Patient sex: M
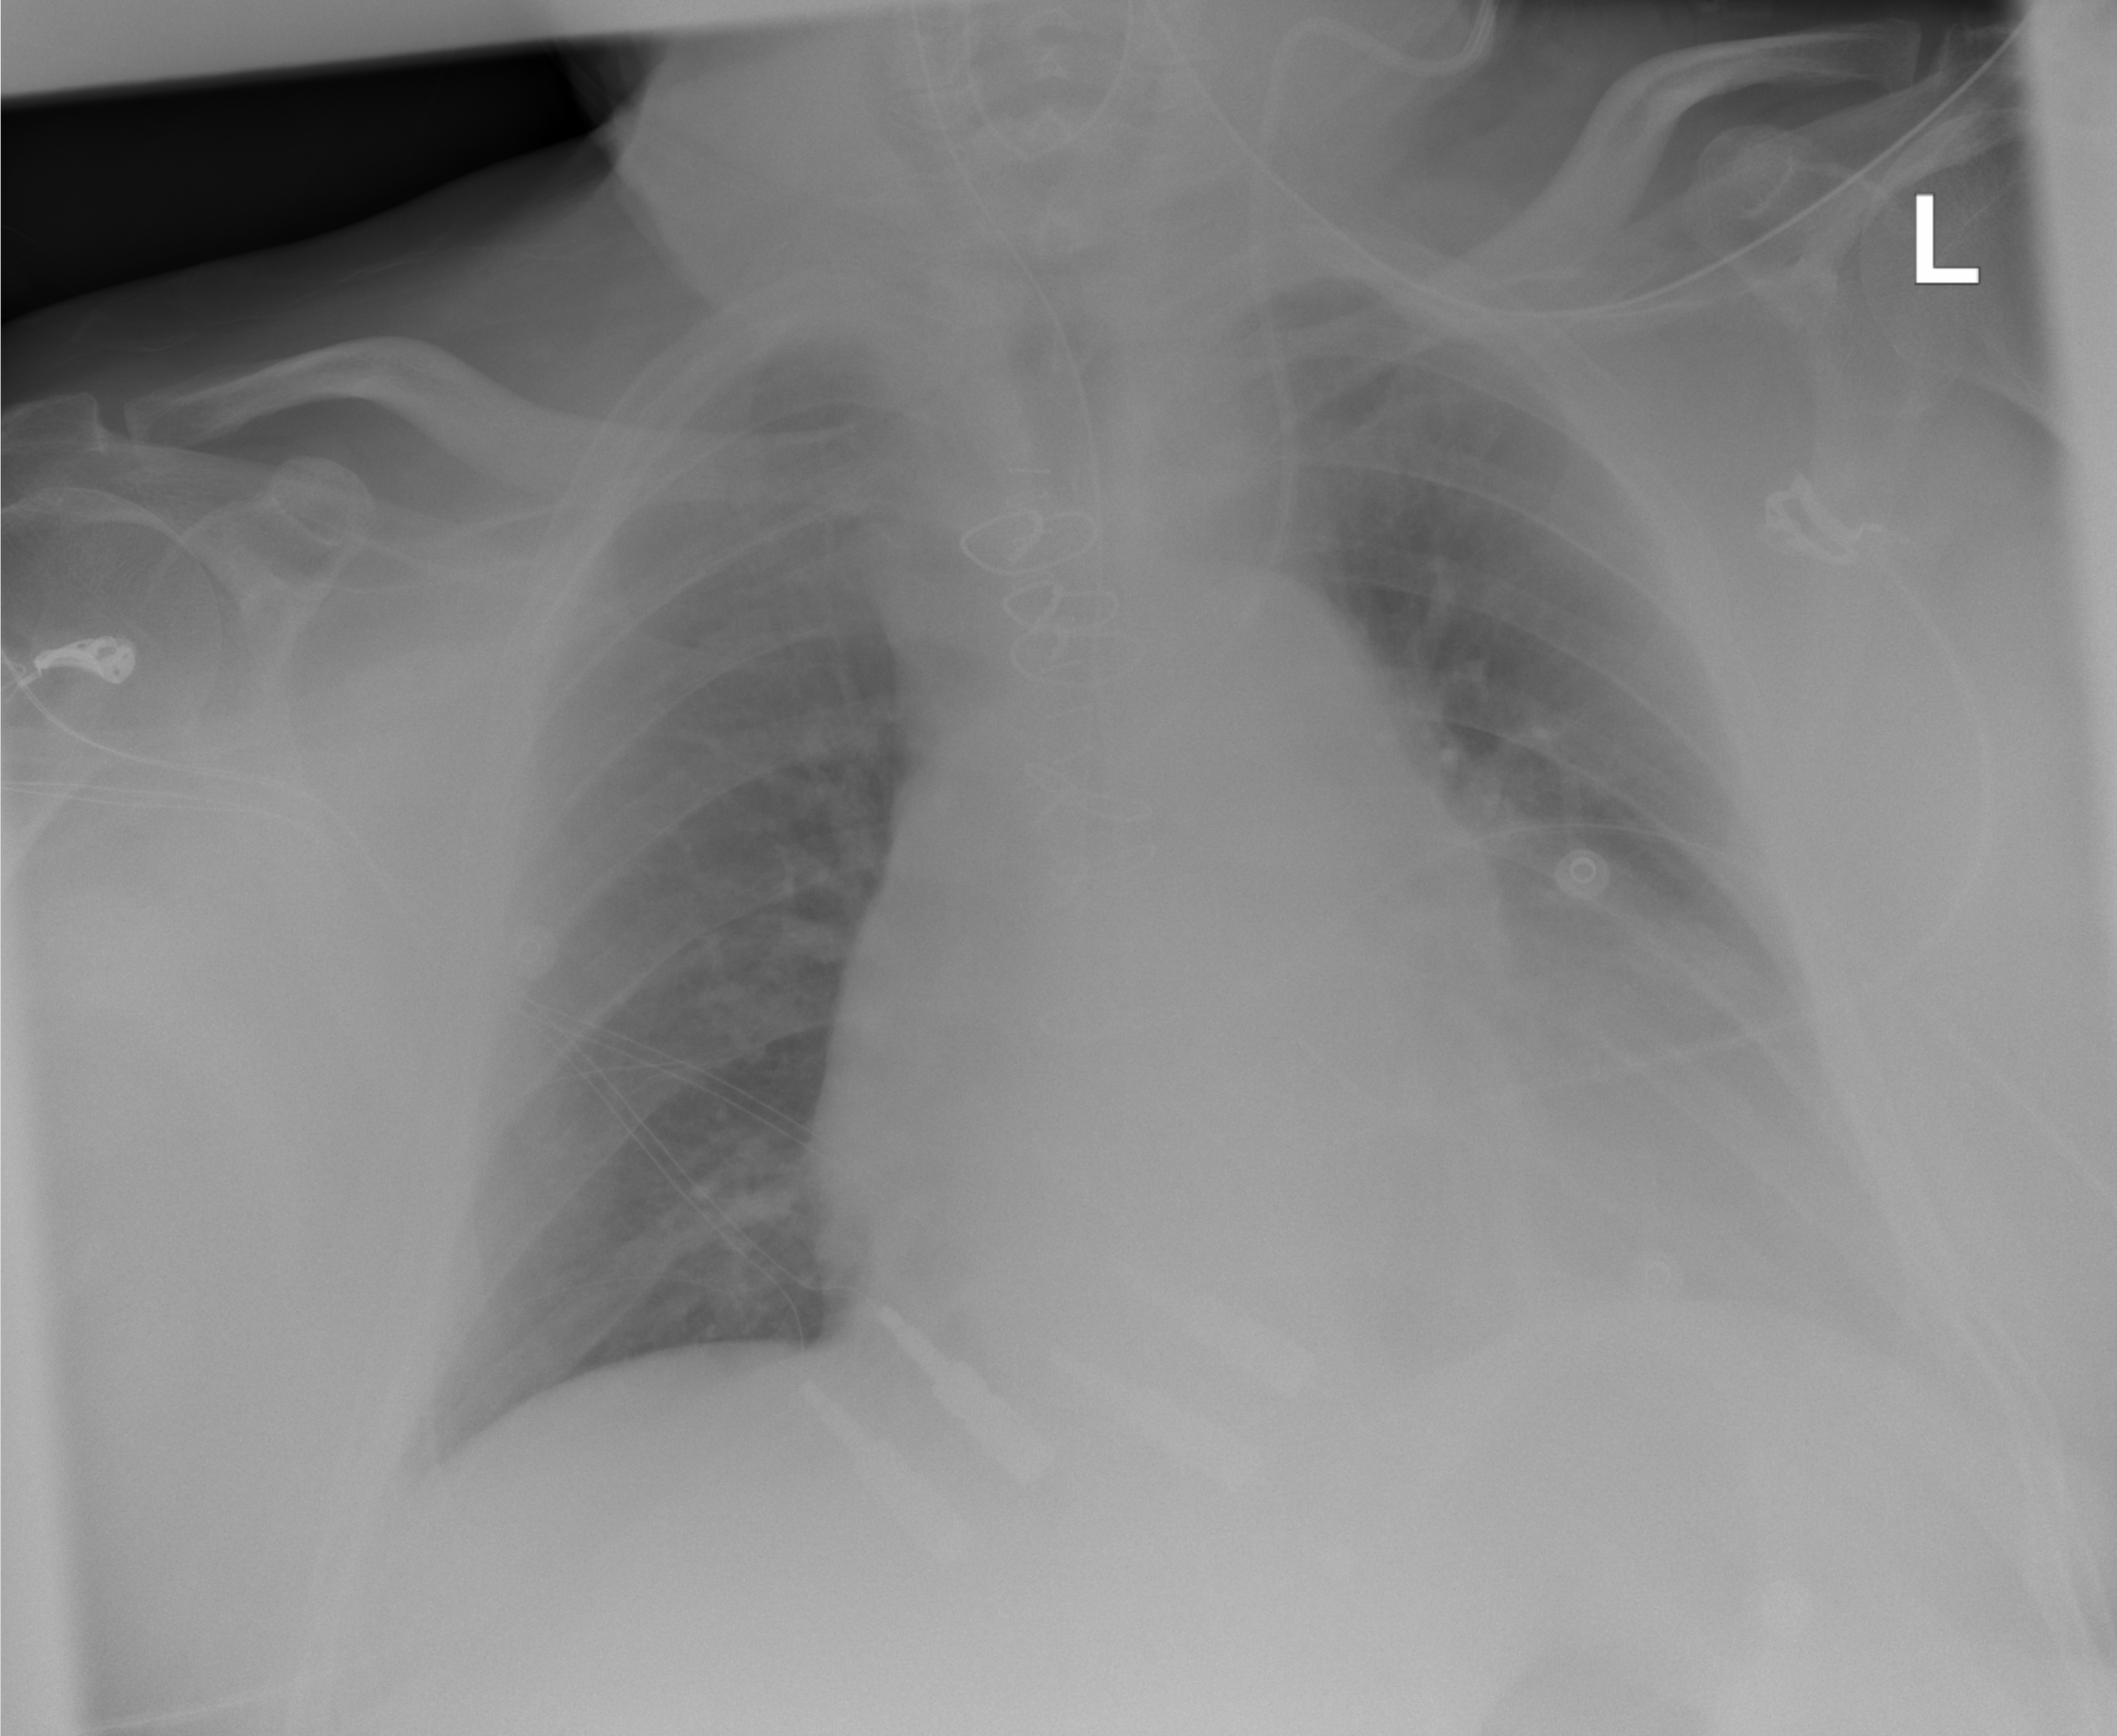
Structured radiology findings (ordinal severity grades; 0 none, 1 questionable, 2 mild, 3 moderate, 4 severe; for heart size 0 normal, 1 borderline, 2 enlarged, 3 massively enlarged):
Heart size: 2
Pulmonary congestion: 0
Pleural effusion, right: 0
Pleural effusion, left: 1
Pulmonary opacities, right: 2
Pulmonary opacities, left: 0
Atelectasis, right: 2
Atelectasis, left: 2